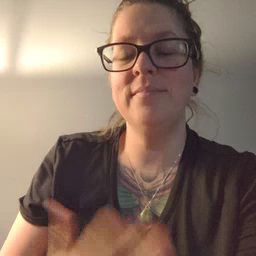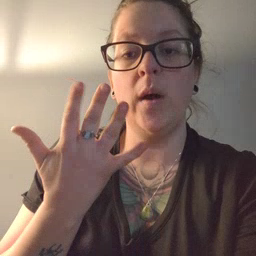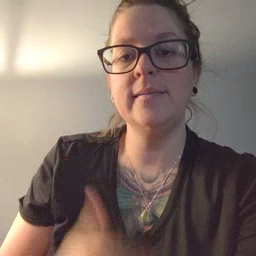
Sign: wait